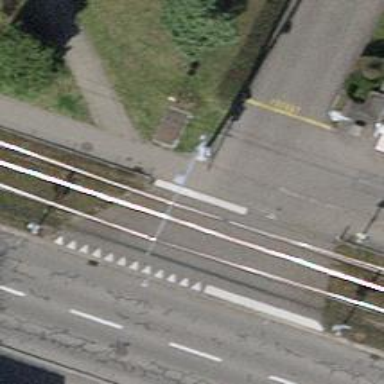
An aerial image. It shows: Road with traffic signals.